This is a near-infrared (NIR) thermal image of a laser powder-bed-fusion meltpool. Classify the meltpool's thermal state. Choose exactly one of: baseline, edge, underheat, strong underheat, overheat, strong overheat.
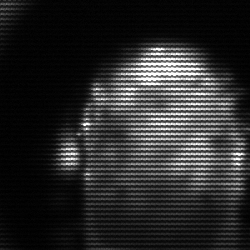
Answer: baseline